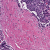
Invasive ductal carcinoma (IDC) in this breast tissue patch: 1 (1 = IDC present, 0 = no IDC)